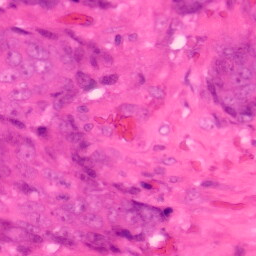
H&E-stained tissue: Colon